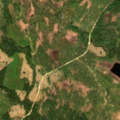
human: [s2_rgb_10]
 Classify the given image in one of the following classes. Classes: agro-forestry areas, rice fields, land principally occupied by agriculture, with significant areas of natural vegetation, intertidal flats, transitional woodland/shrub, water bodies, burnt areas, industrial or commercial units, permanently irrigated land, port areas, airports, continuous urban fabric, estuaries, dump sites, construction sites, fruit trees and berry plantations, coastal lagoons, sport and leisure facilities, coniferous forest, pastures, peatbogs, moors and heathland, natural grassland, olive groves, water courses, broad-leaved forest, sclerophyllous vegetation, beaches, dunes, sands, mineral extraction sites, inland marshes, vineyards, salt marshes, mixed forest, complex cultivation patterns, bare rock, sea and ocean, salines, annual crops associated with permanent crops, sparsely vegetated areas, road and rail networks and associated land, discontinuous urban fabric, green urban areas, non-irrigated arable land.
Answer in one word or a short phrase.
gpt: coniferous forest, mixed forest, transitional woodland/shrub